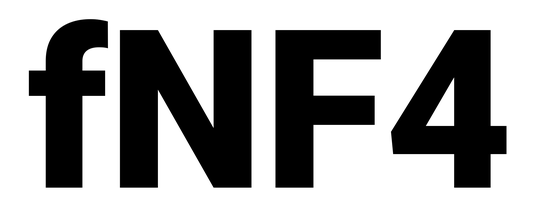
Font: Roboto_Black